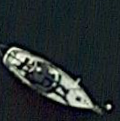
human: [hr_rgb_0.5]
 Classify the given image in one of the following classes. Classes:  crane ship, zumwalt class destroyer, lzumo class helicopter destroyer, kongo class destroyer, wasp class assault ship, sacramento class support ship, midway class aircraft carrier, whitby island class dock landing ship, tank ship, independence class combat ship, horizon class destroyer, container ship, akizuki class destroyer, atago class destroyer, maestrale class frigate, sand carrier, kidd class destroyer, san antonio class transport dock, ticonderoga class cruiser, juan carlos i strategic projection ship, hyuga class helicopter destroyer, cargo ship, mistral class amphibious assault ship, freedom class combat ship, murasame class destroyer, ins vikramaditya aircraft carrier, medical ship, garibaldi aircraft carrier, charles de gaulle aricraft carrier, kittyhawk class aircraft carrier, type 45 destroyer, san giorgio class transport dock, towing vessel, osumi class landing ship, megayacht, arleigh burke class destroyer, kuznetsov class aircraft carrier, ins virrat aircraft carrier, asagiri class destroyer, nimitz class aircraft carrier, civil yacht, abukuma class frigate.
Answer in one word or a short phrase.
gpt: Civil yacht